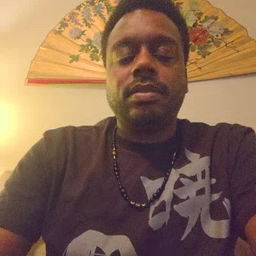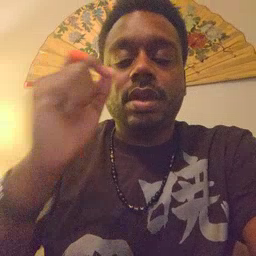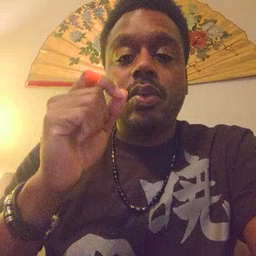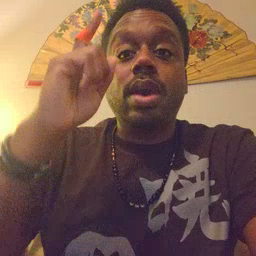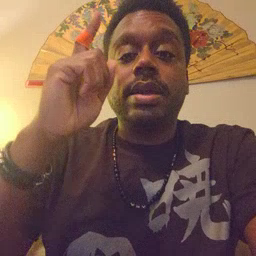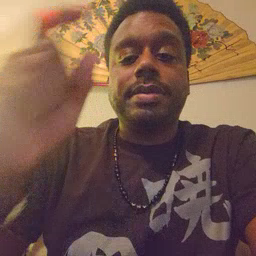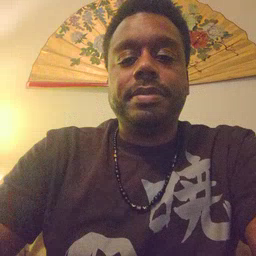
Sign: wake